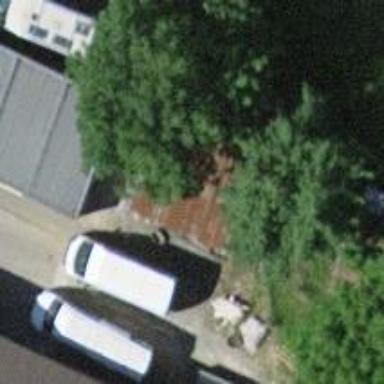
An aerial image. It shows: View of roof of building.